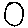
Label: circle